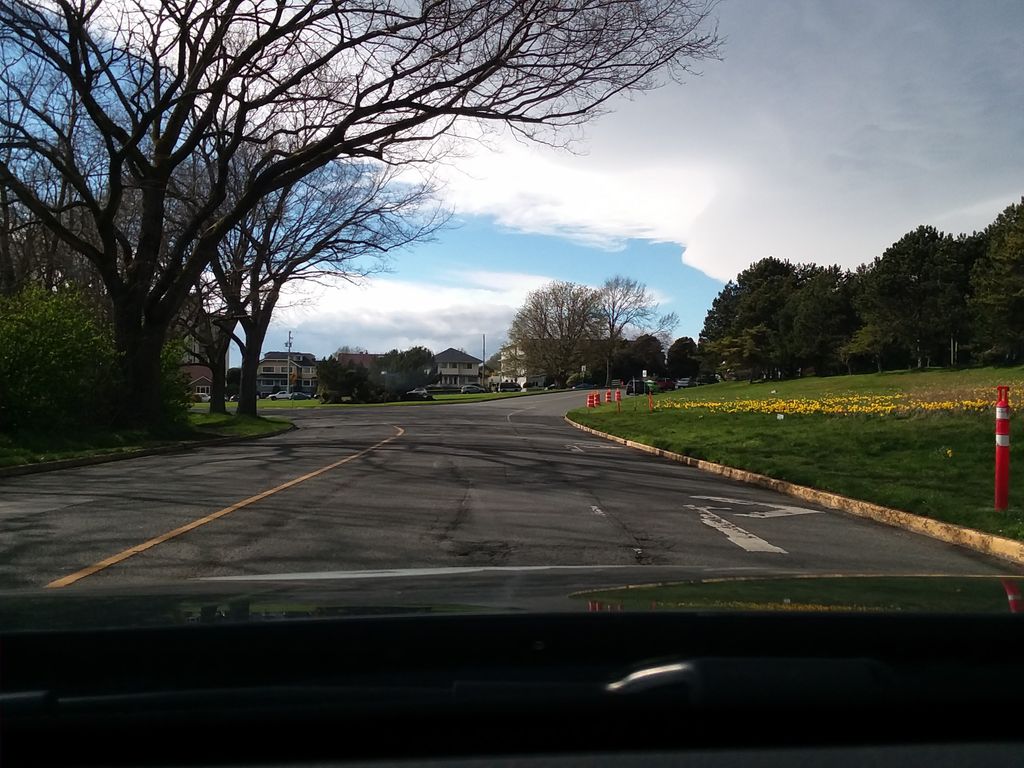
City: victoria